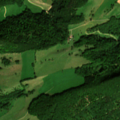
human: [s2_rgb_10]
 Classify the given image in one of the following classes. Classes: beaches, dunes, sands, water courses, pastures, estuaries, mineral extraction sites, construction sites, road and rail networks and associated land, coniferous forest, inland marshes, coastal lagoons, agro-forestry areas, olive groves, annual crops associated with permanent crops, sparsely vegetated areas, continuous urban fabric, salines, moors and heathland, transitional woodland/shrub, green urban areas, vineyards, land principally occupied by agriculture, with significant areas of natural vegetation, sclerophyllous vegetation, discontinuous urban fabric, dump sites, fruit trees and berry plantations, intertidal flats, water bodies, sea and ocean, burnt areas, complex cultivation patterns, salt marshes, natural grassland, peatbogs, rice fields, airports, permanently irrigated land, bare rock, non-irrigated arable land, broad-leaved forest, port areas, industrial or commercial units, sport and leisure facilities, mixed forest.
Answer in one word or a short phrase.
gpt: pastures, broad-leaved forest, mixed forest